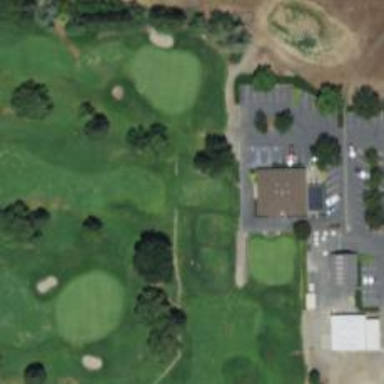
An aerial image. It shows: Golf tee.